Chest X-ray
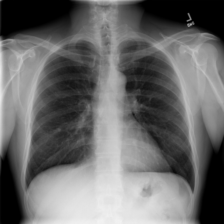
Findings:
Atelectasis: negative
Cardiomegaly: negative
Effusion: negative
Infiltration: negative
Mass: negative
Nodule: negative
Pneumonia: negative
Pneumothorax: negative
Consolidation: negative
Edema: negative
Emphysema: negative
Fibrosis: negative
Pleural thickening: negative
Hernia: negative